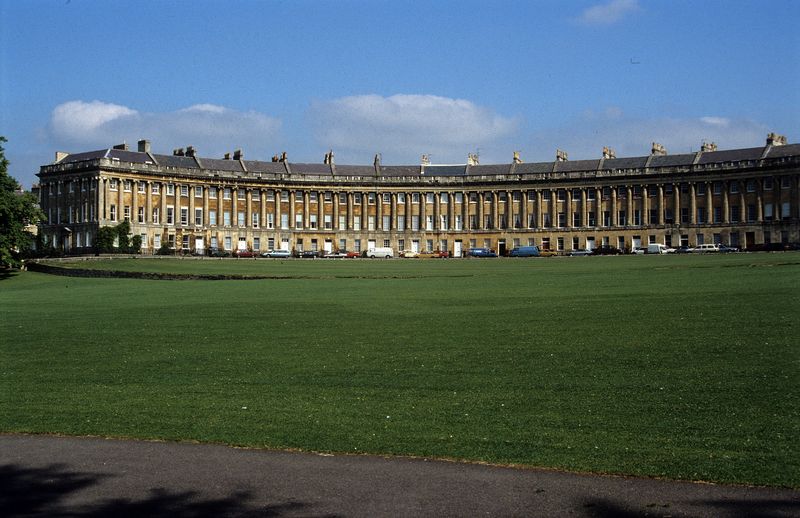
Titel: Gesamtansicht
Künstler: John d.J. Wood
Standort: Bath
Institution: Royal Crescent
Schlagwörter: baum, blau, flügel, himmel, schatten, weiß, wolken, bäume, gelb, grün, ocker, braun, fenster, frankreich, geschwungen, schwarz, strasse, säule, säulen, tür, anlage, dach, gebäude, gras, haus, park, rasen, rot, schloss, weg, wiese, wolke, beige, architektur, barock, sockel, stein, steine, häuser, strauch, busch, rauch, klassizismus, england, front, kamin, kamine, kreis, rund, schornstein, garten, deutschland, spanien, sitz, ansicht, bogen, fassade, türen, einschnitt, mauer, schornsteine, allee, türe, weis, amerika, platz, pilaster, auto, galerie, foto, fotografie, panorama, photographie, eingang, eingänge, wohnhaus, palast, stockwerk, dache, gefälle, gross, asphalt, gebogen, gehweg, reihe, wolcken, kapitelle, photo, halbkreis, halbrund, efeu, farbfoto, residenz, ionisch, griechenland, siedlung, ionische säulen, vorhof, wichtig, dorisch, fotographie, klassik, stockwerke, bau, weise, autos, fahrzeug, fahrzeuge, gerundet, royal, geschoss, europa, kaserne, bauwerk, profanbau, kolossalordnung, parkplatz, rondell, rundbau, sockelgeschoss, hufeisen, fensterfront, halbsäule, palladianismus, rasenfläche, regierung, dachreiter, parken, teer, vw-bus, zwinger, blu, bath, portugal, weitwinkel, parkplätze, gemäht, begäude, crescent, royal crescent, asfalt, russlandf, sansoussi, kniestock